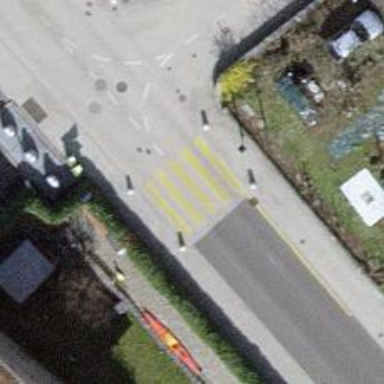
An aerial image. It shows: Zebra crossing on the road.